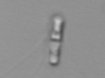
Label: Chaetoceros_subtilis